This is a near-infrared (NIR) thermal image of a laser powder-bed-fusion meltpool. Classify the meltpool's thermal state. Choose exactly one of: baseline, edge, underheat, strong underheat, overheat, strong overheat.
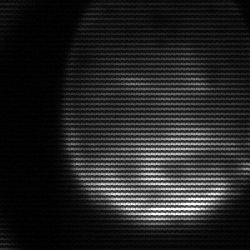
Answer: edge